Question: I'm trying to show some nice (un-annoying) alert in my app (OS X) on some few events.
Is there something similar to OS X default alert when changing sound (or when you dim/brighten your screen)?

I've been using 'NSAlert', but only for warnings.
Any ideas?
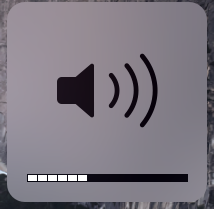
Answer: There's nothing built in. You'll need to create a borderless window, set 'opaque' to false, set 'backgroundColor' to '[NSColor clearColor]', set 'hasShadow' to false. Set the 'level' to something in front of most other windows, probably 'kCGOverlayWindowLevel'.
For its content view, you'd use a custom view which draws the rounded rect shape. On 10.10 and later, you'd want to use vibrancy to get the frosted appearance in your screenshot. On earlier versions of the OS, you would draw a semi-transparent gray or black color.
You'd either draw the other content in that same custom view or, perhaps better, add subviews to do it.
You would fade it in and out by setting the window's 'alphaValue'. You'd set it to 0, order the window to the front, then animate it to 1. Reverse that to fade it out.
The system bezels -- that's what they're called in some obscure place in Apple's docs that I can't find at the moment -- don't interfere with each other. Only one is drawn at a time. Unfortunately, there's no way for yours to participate in that system.